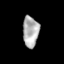
Tissue: skin
Cell type: Epithelial cells
Senescence score: 0.1895
Nuclear area (px): 483
Mean DAPI intensity: 175.849